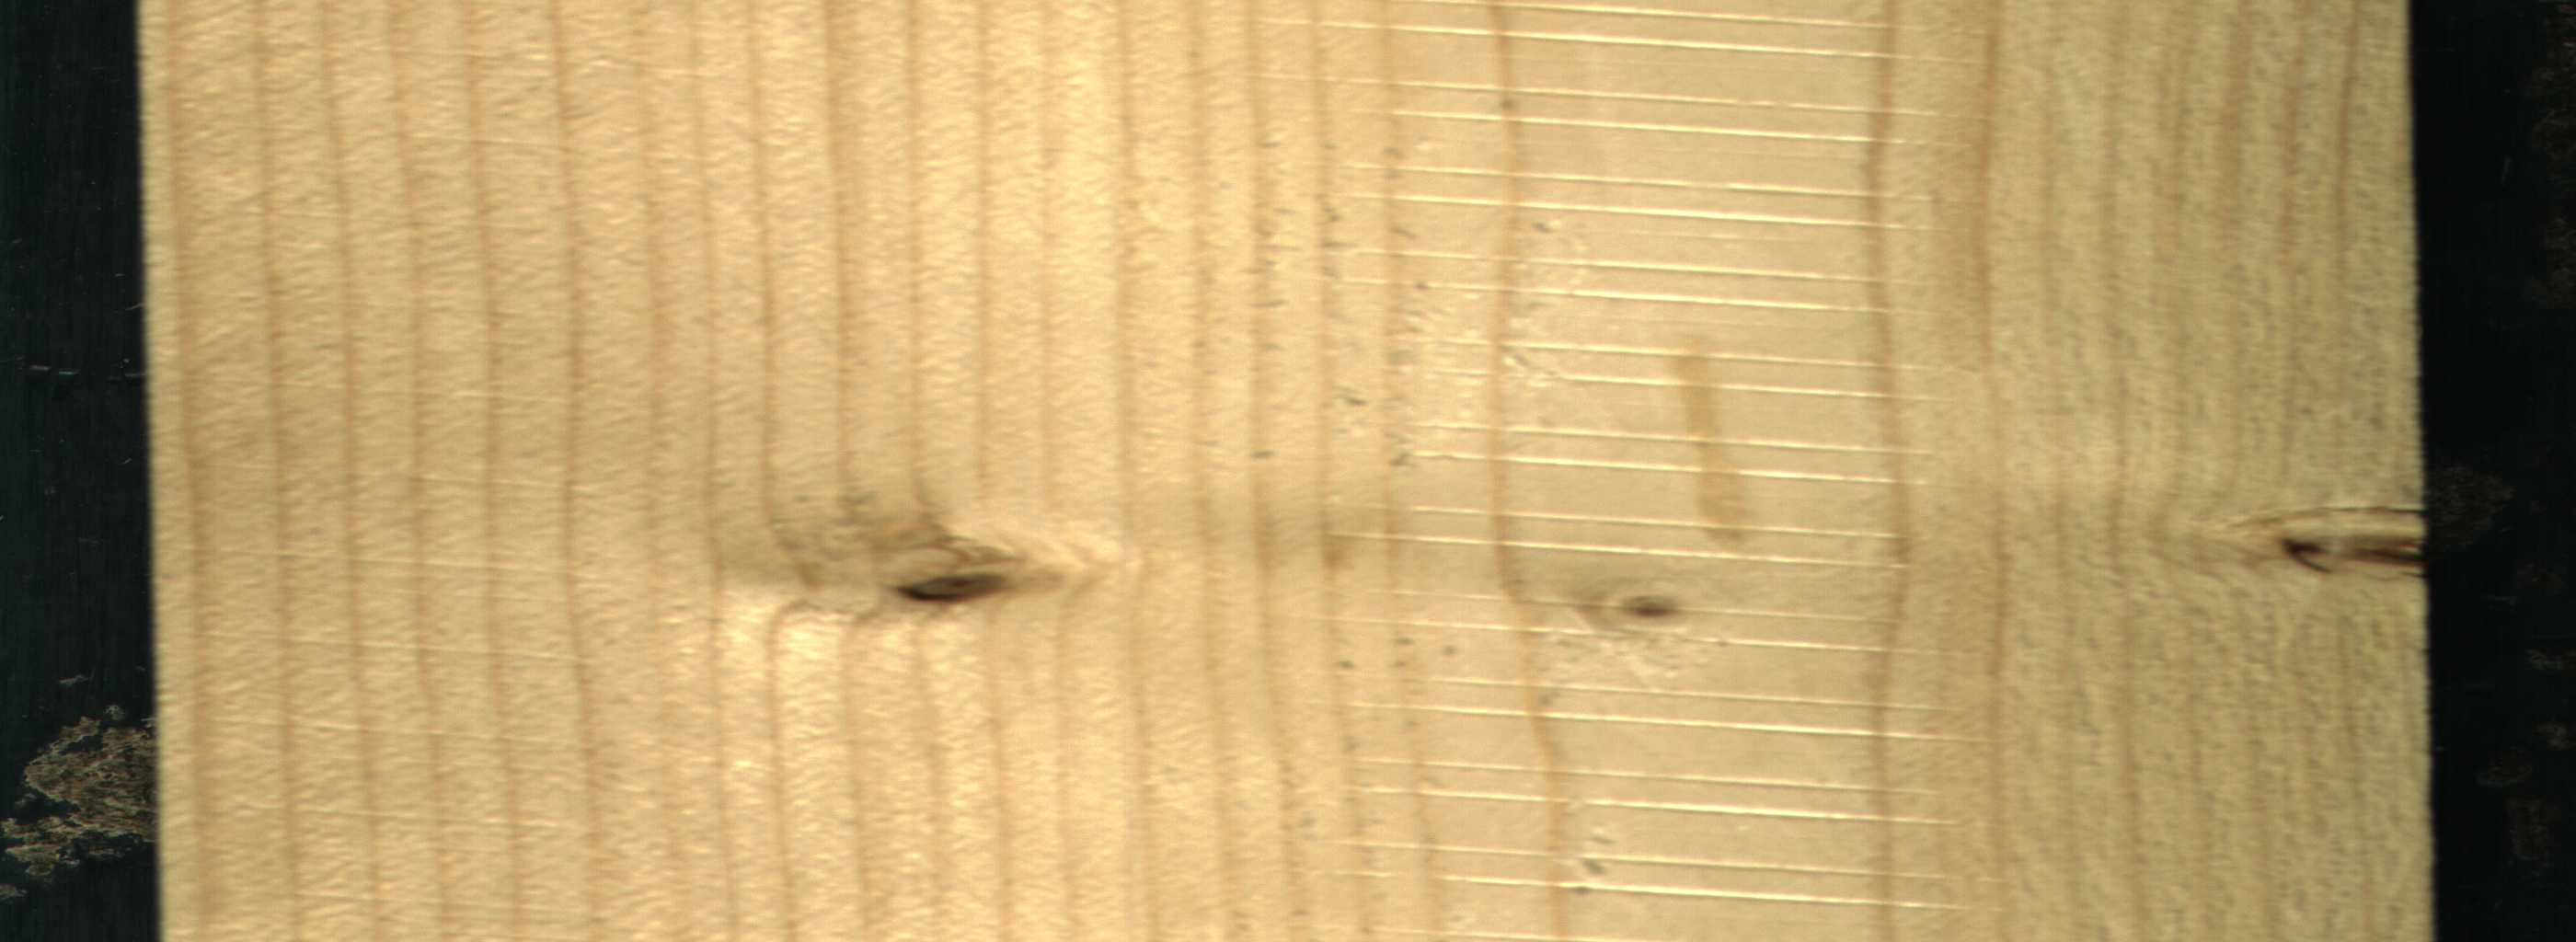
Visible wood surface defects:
Live_Knot
Live_Knot
Live_Knot